Interaction volume radius: 10 \u00c5
Interaction volume height: 15 \u00c5
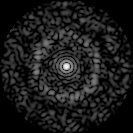
Disorder parameter: 0.8351